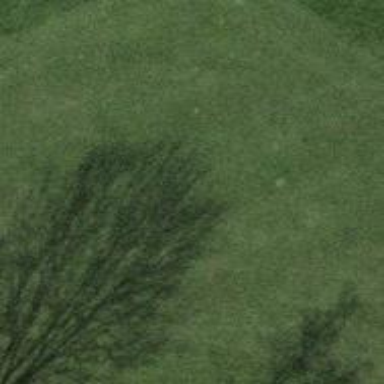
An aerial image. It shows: Golf hole.